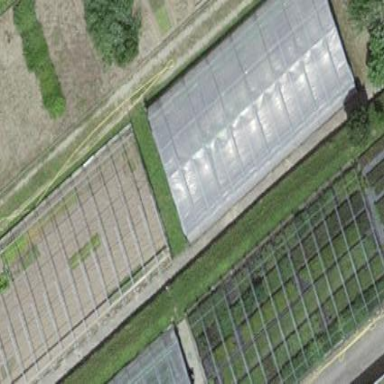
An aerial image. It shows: Greenhouse.